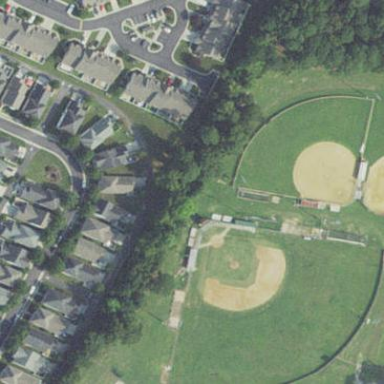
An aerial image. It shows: Baseball pitch for leisure and sports activities.